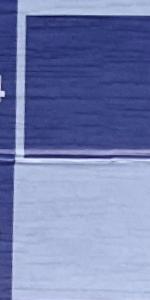
Label: Empty